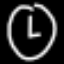
Label: clock